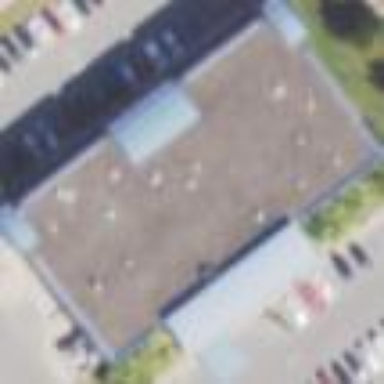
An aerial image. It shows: Clinic building providing healthcare services.